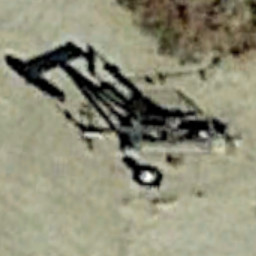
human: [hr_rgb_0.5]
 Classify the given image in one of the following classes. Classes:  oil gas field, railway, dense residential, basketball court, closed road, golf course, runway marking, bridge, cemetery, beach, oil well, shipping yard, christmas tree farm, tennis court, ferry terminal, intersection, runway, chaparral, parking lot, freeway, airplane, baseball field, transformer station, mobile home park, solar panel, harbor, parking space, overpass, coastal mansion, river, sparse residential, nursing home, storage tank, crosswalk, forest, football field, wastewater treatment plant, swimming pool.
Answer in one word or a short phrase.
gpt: oil well